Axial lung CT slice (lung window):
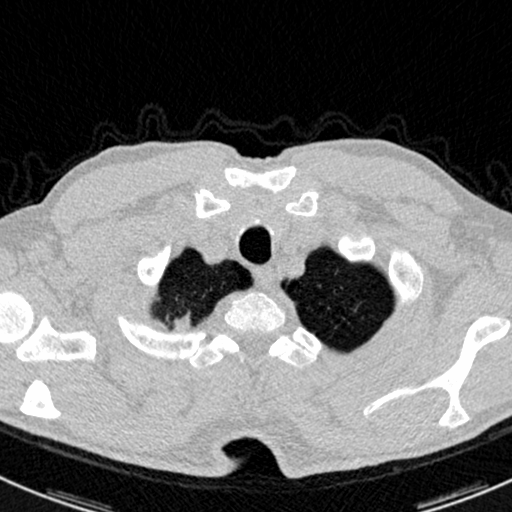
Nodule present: no